Question: As a example:
'''
public class Hello {
public static void main(String[] args) {
try {
OutputStream os = new FileOutputStream(new File("c.txt"));
try {
os.close();
} catch (IOException e) {
// TODO Auto-generated catch block
e.printStackTrace();
}
} catch (FileNotFoundException e) {
// TODO Auto-generated catch block
e.printStackTrace();
}
}
}
'''
Why was 'c.txt' generated in the root path of current project other then the same path of the java file?

thanks.
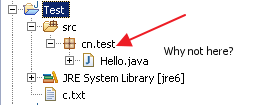
Answer: Because the root of your project is your current working directory when starting the JVM.
You can check the 'user.dir' system property to see what is your current working directory. If you access a file without a leading slash (Unix) or drive specifier/backslash (Windows), the files will be created relative to your current working directory.